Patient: sex F, age 67
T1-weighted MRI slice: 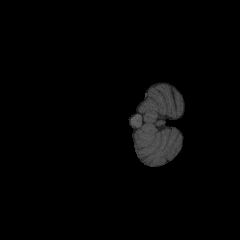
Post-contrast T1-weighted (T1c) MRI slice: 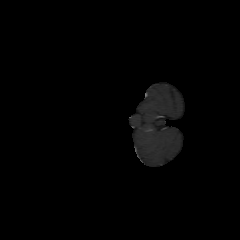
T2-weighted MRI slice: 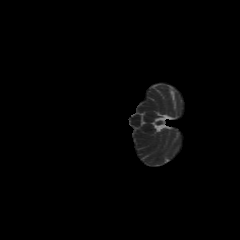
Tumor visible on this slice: no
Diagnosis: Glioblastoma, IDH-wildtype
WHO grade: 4